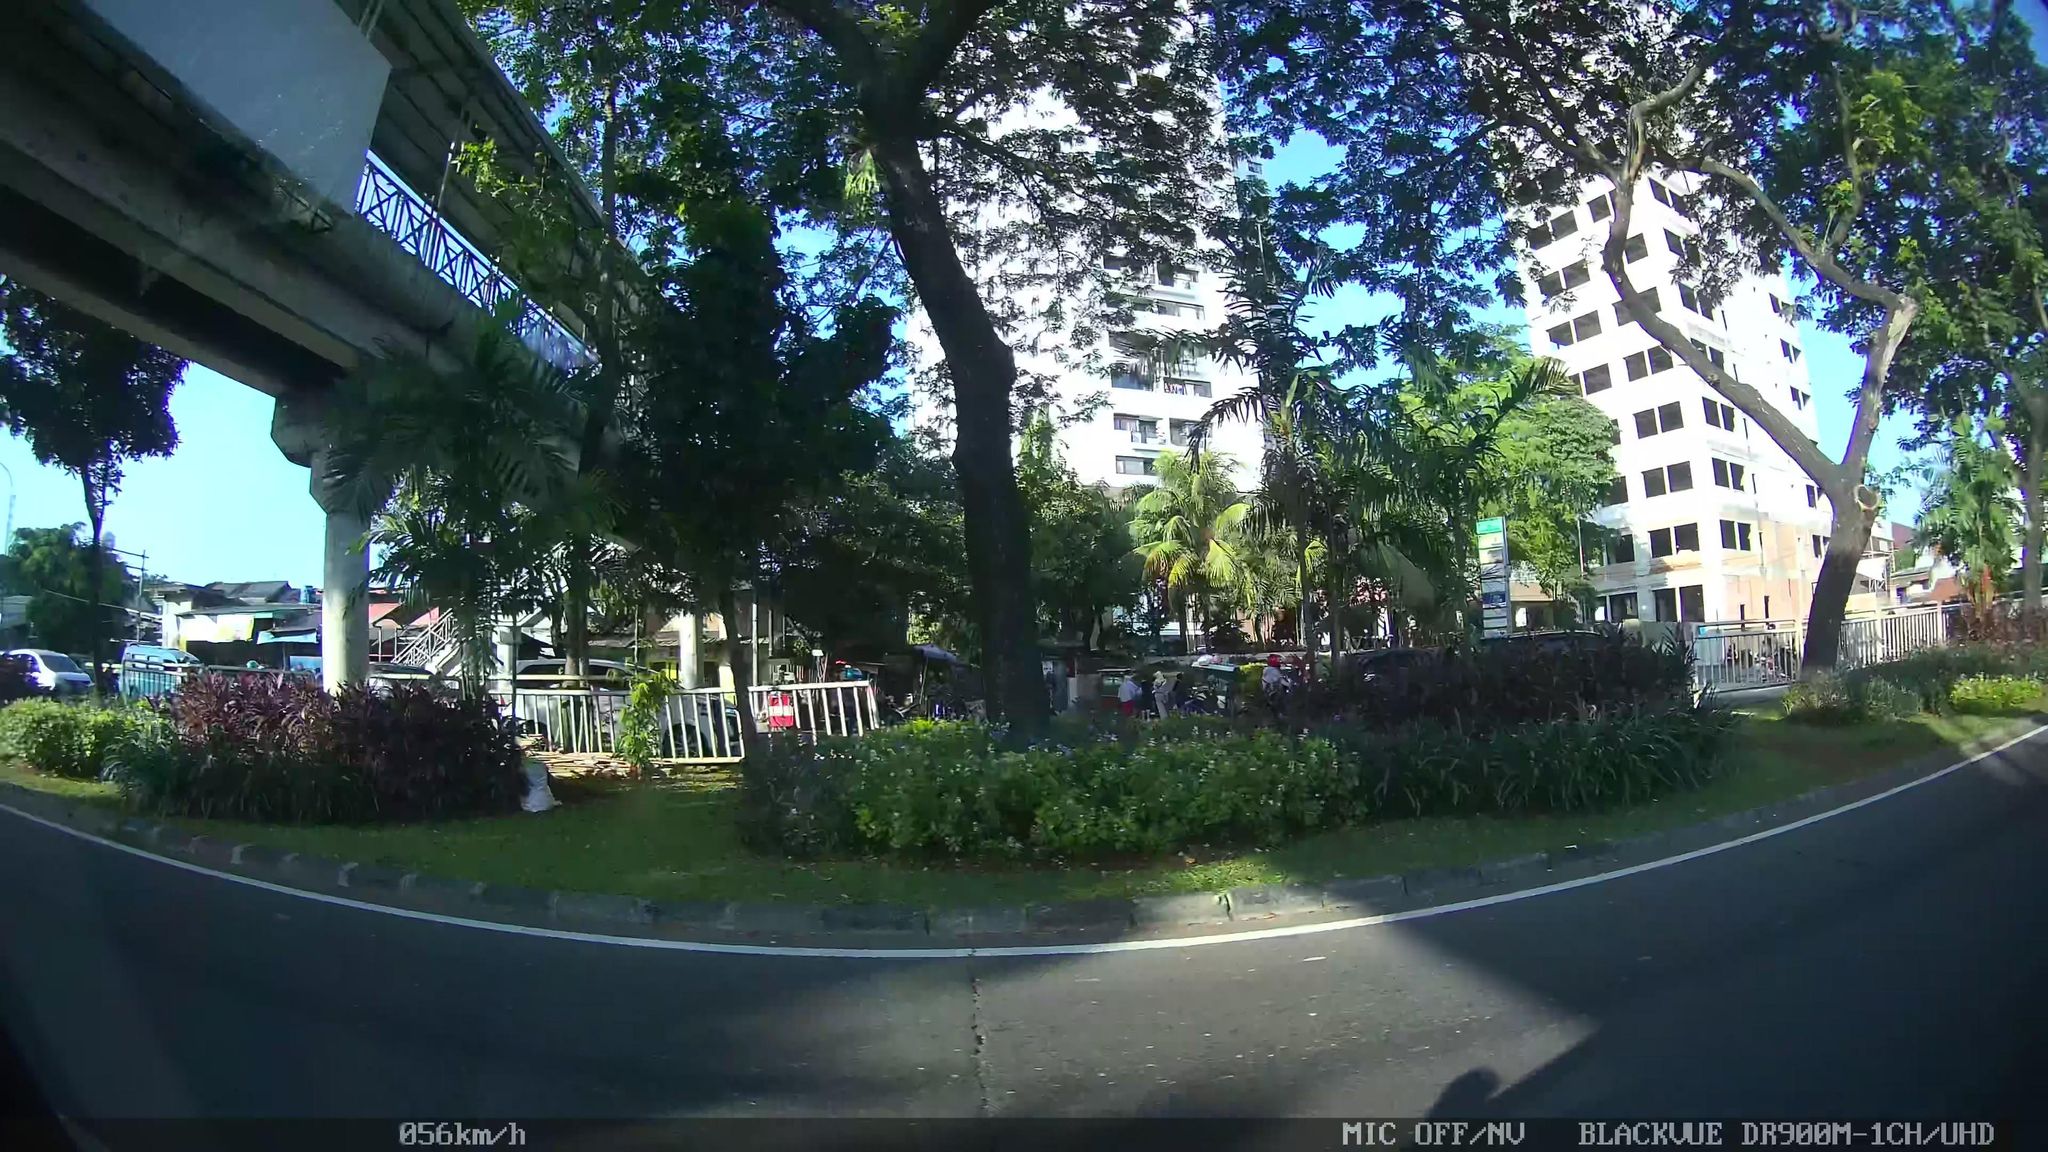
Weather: clear
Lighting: day
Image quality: good
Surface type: driving surface
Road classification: path, steps, footway
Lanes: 4
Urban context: urban centre
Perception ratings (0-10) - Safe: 5.24, Lively: 8.6, Beautiful: 8.81, Boring: 5.21, Depressing: 4.41, Wealthy: 7.94